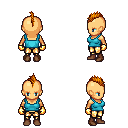
a pixel art fantasy rpg character, female body template, human, tanned skin, teal pirate shirt, gold greaves, dark blonde mohawk hairstyle, gold gloves, brown shoes, four views (front, back, left, right), 2x2 character sprite sheet, small pixel art, hard edges, no anti-aliasing